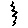
Label: zigzag